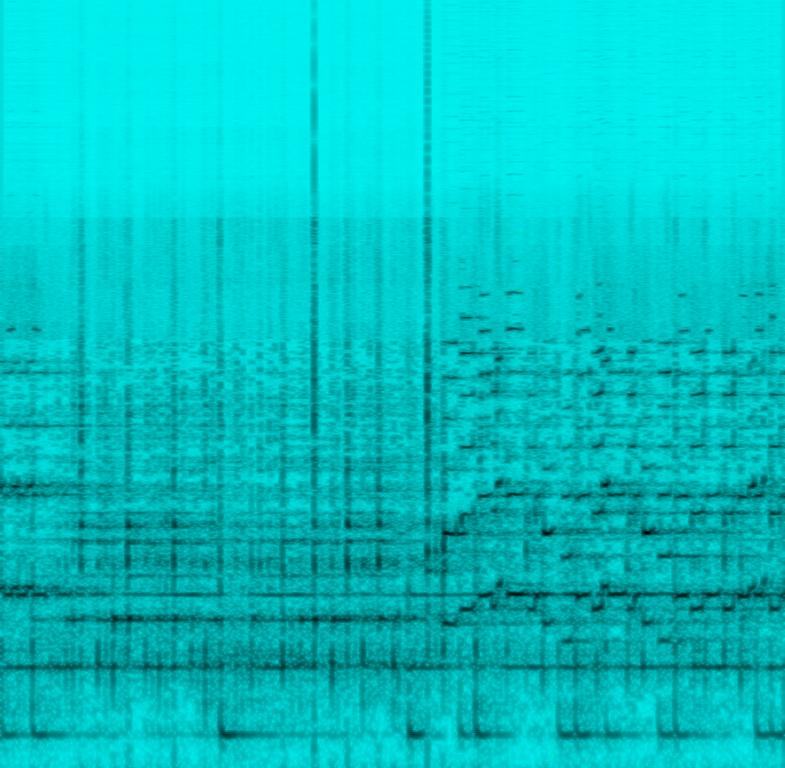
The low quality recording features a traditional song that consists of a passionate woodwind melody played over wooden percussive elements. It sounds soulful, passionate and emotional, even though the recording is in mono and noisy.